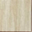
Piece: xx